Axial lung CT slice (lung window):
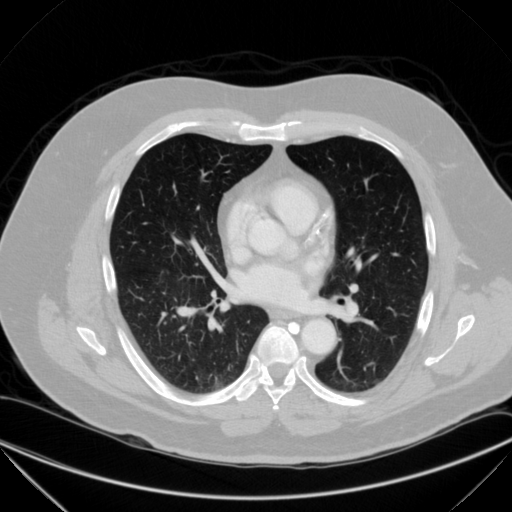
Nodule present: yes
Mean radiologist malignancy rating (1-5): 3